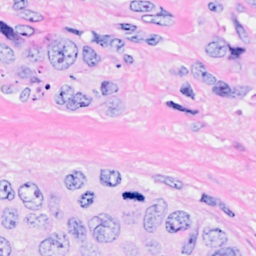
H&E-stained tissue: Breast